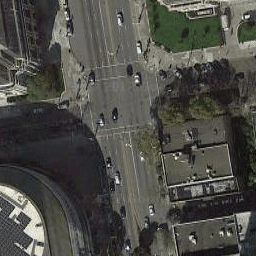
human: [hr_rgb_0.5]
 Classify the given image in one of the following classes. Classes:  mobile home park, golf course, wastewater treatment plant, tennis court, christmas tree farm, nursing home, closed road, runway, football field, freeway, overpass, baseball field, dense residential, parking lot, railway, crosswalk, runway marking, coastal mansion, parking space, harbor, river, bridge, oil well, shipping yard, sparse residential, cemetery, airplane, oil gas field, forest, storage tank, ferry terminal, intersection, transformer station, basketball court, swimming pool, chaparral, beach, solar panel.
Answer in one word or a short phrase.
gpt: intersection